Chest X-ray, AP view. Patient: 48 years old, sex M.
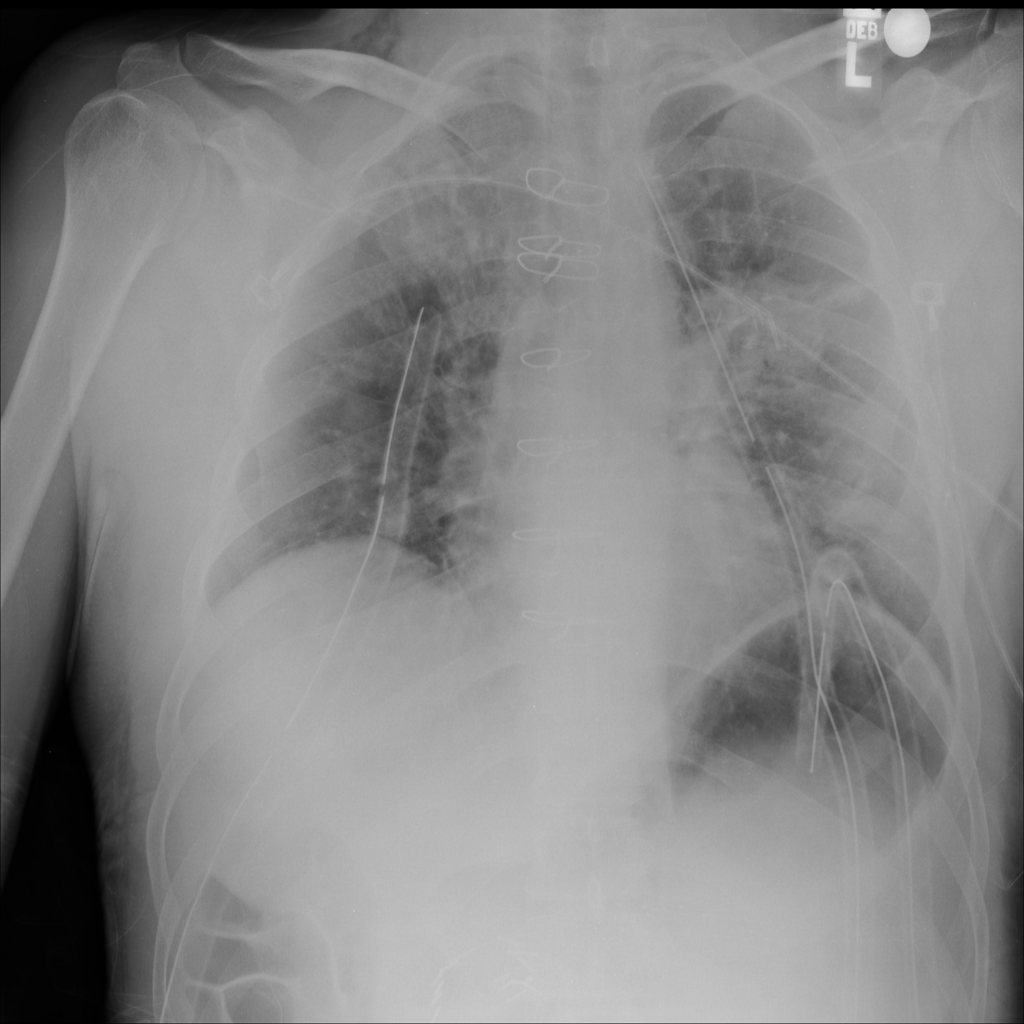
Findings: No Finding